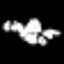
Label: diamond